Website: macys
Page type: payment
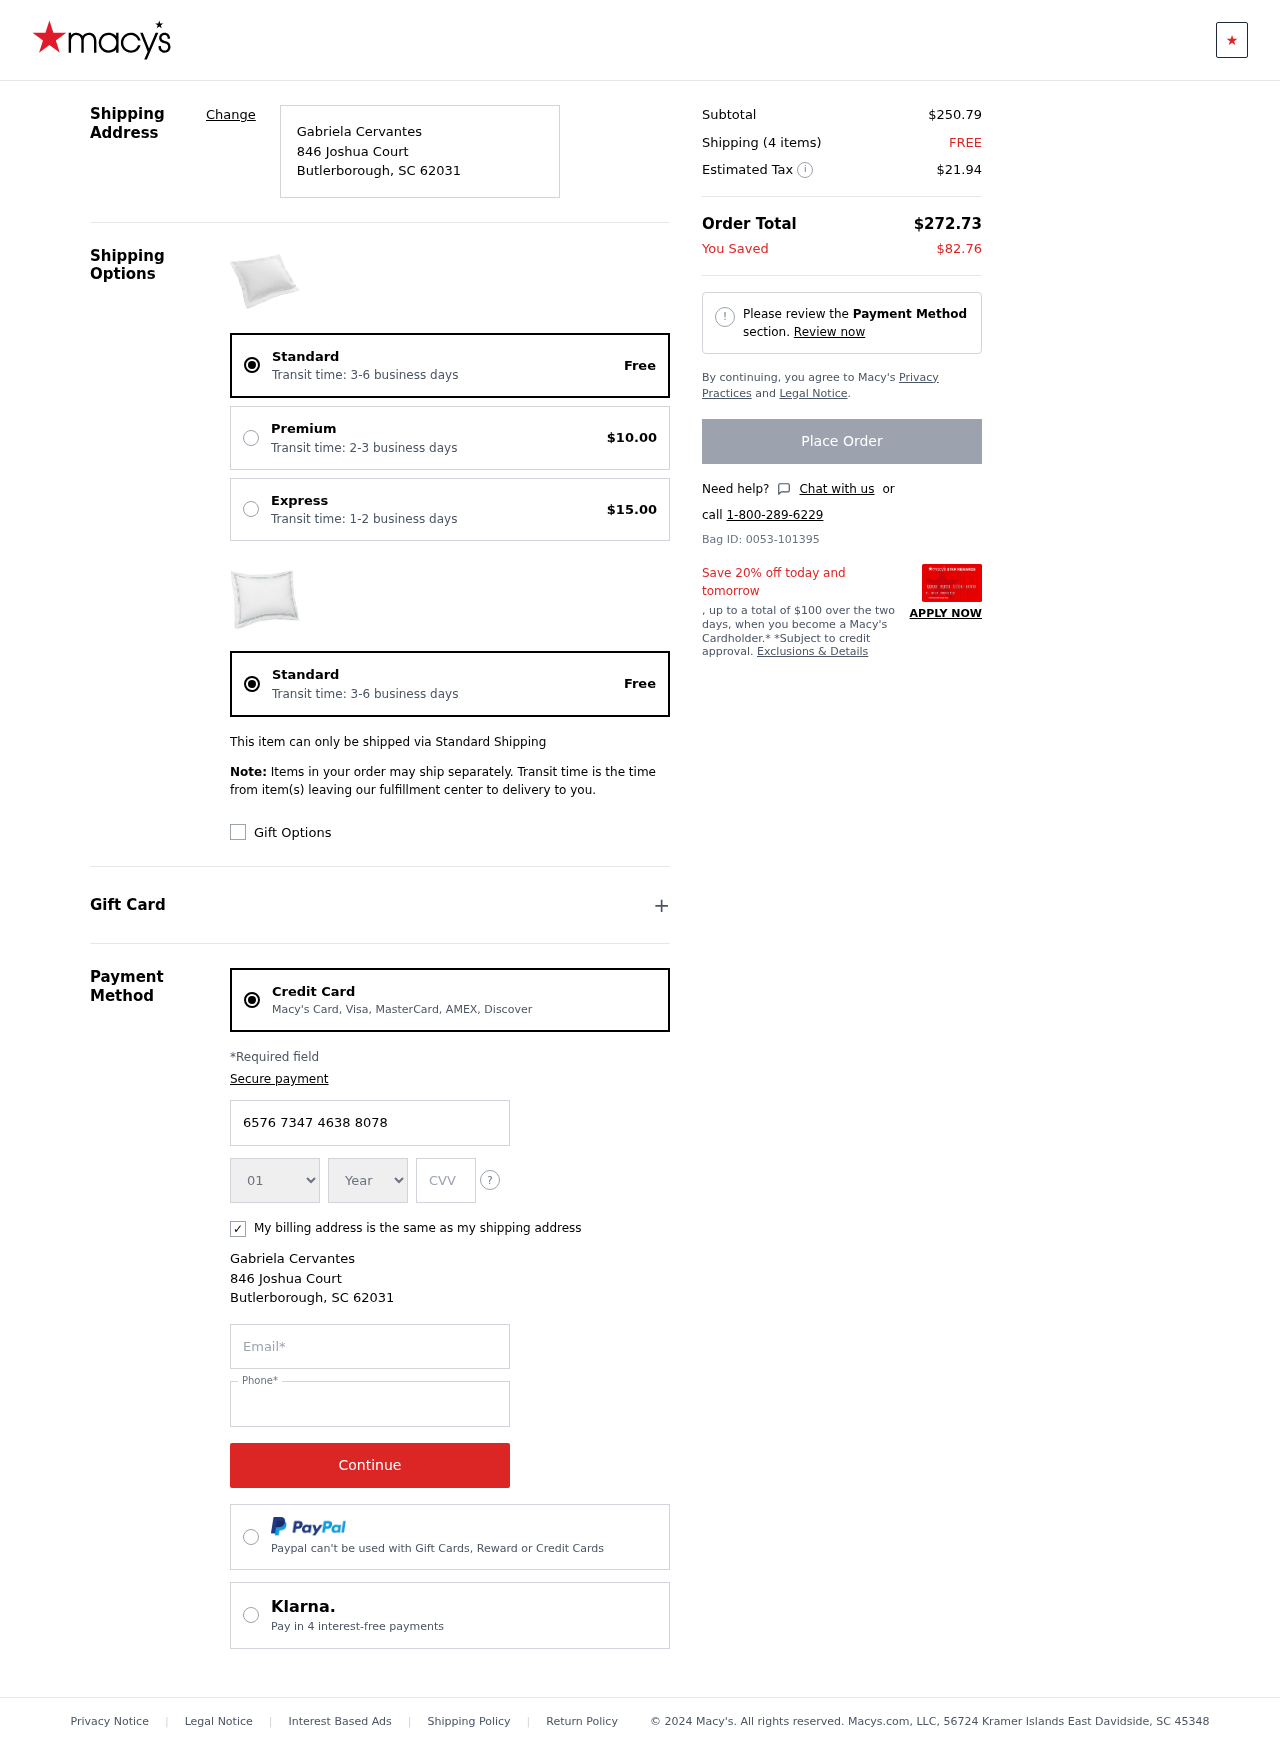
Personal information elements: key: PII_CARD_CVV
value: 521
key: PII_CARD_EXPIRY_MONTH
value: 01
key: PII_CARD_EXPIRY_YEAR
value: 26
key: PII_CARD_NUMBER
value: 6576 7347 4638 8078
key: PII_CITY
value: Butlerborough
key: PII_EMAIL
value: gabrielacervantes@yahoo.com
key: PII_FULLNAME
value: Gabriela Cervantes
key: PII_PHONE
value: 9933377368
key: PII_POSTCODE
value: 62031
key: PII_STATE_ABBR
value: SC
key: PII_STREET
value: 846 Joshua Court
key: PII_FULLNAME2
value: Gabriela Cervantes
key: PII_STREET2
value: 846 Joshua Court
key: PII_CITY2
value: Butlerborough
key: PII_STATE_ABBR2
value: SC
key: PII_POSTCODE2
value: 62031
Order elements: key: ORDER_DELIVERY_DATE
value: Transit time: 3-6 business days
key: ORDER_SHIPPING_STANDARD
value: Free
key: ORDER_SHIPPING_PREMIUM
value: $10.00
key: ORDER_SHIPPING_EXPRESS
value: $15.00
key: ORDER_DELIVERY_DATE2
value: Transit time: 3-6 business days
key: ORDER_SHIPPING_STANDARD2
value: Free
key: ORDER_SUBTOTAL
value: $250.79
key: ORDER_NUM_ITEMS
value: Shipping (4 items)
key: ORDER_SHIPPING_COST
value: FREE
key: ORDER_TAX
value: $21.94
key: ORDER_TOTAL
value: $272.73
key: ORDER_SAVINGS
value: $82.76
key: ORDER_ID
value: Bag ID: 0053-101395